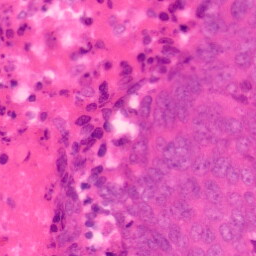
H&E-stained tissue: Colon